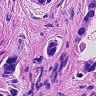
Metastatic tissue present: yes